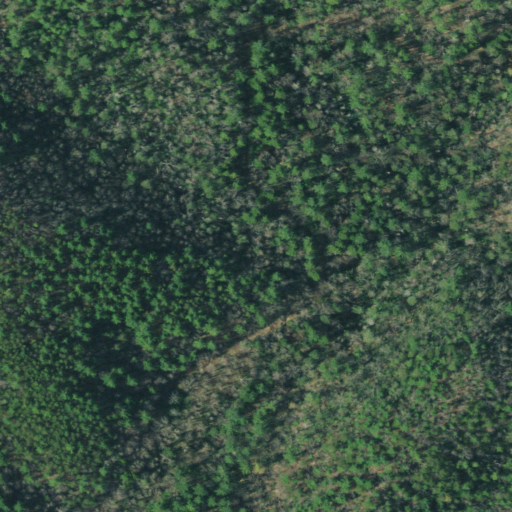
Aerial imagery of valley in Tennessee named Laurel Hollow containing mixed forest, evergreen forest, and open development